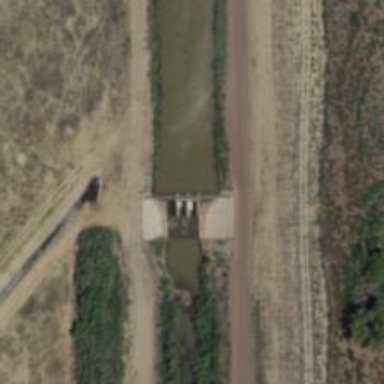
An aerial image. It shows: Lock gate on waterway.